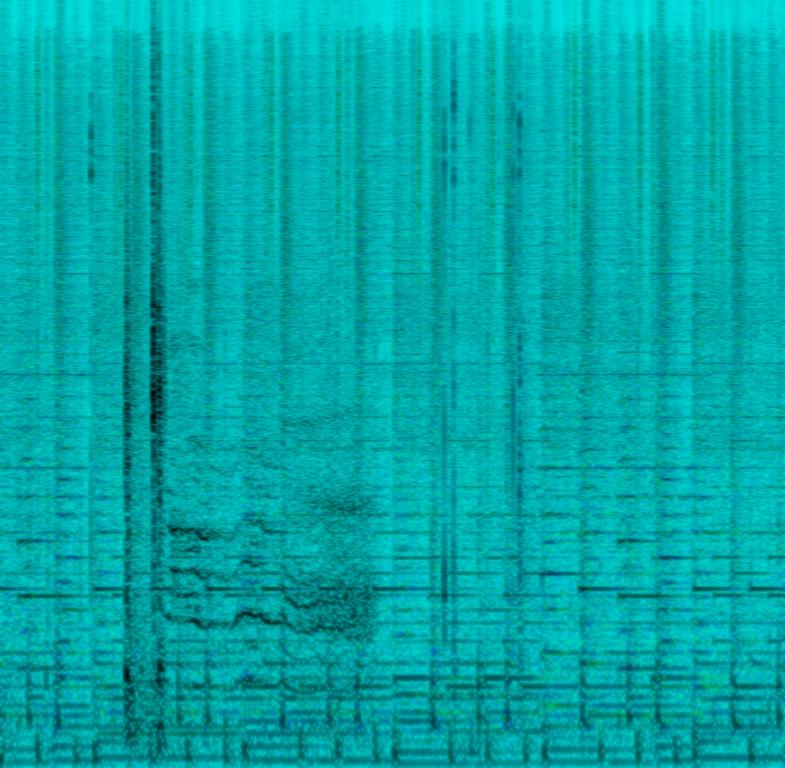
This is a jingle piece in the background of an advertisement video. There is an acoustic guitar playing a generic tune while medium-pitched strings can be heard accompanying it. There is a slightly fast-paced acoustic drum beat as the rhythmic background. Sounds can be heard related to the ad such as a blood pulse sound effect, a pingpong ball bouncing and people shouting. The overall atmosphere is generic.